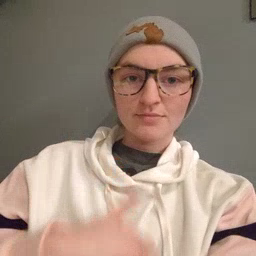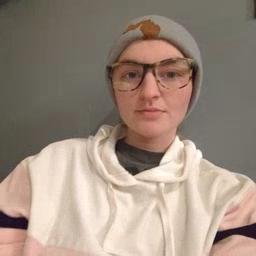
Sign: jacket